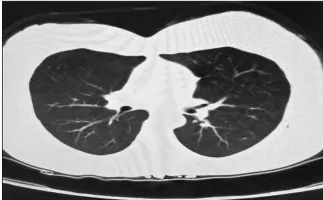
Chest CT images of the four family-clustered cases. (C) Case 3.
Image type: radiology (ct)